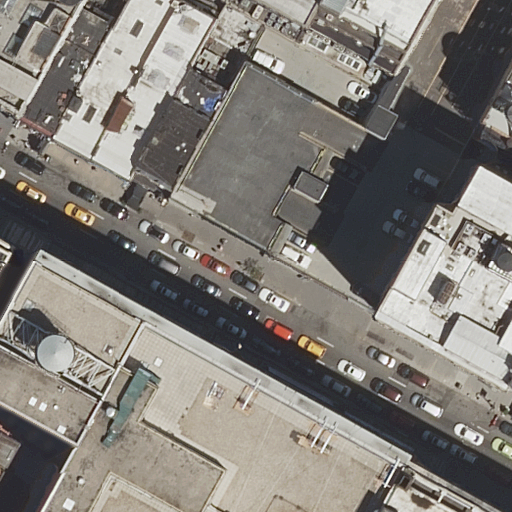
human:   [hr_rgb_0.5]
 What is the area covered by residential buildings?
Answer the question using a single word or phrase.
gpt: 5071m2

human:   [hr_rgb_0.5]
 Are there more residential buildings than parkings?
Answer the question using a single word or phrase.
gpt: yes

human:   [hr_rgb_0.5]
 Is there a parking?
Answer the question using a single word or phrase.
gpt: yes

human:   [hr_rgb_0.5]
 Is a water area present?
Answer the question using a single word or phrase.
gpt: no

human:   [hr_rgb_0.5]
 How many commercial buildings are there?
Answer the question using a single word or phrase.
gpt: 0

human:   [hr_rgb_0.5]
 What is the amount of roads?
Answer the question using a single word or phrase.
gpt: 2

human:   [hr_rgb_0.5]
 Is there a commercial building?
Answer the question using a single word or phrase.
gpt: no

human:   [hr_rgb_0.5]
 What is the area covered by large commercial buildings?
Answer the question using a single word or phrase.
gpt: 0m2

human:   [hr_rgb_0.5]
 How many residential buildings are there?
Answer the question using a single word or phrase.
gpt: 14

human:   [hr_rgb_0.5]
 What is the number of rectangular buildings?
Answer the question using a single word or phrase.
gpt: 13

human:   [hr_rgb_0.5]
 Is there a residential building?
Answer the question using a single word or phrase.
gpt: yes

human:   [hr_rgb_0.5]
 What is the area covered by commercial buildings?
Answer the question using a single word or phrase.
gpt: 0m2

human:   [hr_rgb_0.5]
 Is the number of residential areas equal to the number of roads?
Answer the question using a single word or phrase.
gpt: no

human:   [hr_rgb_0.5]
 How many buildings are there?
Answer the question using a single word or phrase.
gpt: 15

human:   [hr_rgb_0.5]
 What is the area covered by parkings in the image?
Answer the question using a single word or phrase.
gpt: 2358m2

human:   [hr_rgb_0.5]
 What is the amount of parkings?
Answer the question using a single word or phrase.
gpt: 1

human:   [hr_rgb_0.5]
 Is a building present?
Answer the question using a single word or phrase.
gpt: yes

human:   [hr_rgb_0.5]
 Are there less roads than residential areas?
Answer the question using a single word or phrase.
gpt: no

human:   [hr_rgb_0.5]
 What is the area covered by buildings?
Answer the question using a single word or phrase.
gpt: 7429m2

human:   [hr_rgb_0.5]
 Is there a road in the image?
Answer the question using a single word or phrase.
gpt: yes

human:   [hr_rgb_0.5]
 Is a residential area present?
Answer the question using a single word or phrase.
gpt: yes

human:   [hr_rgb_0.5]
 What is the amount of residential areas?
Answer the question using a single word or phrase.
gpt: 1

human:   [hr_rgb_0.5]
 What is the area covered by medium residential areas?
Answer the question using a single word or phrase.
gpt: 0m2

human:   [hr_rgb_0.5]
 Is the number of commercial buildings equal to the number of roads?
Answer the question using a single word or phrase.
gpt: no

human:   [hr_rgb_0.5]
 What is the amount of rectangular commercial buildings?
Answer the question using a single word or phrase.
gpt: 0

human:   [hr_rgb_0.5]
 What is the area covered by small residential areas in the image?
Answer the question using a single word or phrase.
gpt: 0m2

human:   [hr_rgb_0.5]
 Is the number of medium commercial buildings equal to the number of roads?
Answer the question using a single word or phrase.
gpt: no

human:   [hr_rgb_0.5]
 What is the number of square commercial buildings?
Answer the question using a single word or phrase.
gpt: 0

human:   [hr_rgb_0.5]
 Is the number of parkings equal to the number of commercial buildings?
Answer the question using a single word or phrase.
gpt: no

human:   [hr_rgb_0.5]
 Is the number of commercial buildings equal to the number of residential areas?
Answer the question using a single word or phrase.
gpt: no

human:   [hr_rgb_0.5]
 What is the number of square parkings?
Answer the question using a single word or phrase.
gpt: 0

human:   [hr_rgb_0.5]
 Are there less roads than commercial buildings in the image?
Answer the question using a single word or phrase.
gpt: no

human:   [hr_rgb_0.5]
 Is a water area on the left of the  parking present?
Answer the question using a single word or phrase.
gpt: no

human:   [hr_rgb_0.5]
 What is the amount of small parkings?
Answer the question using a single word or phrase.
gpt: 0

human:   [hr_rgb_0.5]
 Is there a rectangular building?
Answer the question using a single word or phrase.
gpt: yes

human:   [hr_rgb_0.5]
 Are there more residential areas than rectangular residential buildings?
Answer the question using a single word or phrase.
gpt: no

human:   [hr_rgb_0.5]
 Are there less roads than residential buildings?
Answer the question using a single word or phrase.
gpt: yes

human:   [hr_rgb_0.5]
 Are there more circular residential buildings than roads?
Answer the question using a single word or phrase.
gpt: no

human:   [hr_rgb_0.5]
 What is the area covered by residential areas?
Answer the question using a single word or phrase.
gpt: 2876m2

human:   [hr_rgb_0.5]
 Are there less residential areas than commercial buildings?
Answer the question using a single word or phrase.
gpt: no

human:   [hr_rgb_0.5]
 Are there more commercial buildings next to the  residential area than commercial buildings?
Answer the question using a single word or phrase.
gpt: no

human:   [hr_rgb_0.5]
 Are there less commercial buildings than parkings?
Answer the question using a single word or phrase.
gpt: yes

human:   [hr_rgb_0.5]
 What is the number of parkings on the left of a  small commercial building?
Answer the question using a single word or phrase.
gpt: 0

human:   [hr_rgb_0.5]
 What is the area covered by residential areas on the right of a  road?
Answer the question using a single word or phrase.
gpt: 0m2

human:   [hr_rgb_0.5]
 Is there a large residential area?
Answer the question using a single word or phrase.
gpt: yes

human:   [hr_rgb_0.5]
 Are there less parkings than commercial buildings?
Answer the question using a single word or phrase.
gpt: no

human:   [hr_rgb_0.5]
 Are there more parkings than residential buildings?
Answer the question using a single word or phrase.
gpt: no

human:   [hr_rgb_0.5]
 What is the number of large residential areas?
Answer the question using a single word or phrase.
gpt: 1

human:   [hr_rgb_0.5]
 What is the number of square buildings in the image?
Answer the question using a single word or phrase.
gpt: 0

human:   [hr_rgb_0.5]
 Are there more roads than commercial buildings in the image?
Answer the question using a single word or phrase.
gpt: yes

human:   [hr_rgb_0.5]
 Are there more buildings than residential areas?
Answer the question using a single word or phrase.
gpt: yes

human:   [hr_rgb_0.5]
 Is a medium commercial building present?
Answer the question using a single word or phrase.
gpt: no

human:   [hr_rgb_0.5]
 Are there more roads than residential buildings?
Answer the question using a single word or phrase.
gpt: no

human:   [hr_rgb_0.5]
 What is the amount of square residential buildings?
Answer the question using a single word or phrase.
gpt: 0

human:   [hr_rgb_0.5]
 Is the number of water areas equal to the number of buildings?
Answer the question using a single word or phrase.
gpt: no

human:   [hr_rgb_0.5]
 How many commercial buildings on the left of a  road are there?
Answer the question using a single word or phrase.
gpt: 0

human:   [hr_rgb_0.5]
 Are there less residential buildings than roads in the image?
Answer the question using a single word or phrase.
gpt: no

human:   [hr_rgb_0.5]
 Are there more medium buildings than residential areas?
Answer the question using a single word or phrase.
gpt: yes

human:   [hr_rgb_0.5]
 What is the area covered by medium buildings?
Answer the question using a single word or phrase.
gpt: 1902m2

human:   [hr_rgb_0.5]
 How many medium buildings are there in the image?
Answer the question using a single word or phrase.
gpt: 7

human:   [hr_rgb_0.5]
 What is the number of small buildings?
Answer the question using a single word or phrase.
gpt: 5

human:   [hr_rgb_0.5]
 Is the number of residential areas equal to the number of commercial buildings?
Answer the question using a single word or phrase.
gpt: no

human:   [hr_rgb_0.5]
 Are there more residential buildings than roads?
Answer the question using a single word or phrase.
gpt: yes

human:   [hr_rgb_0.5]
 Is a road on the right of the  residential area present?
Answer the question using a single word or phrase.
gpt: yes